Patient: sex F, age 67
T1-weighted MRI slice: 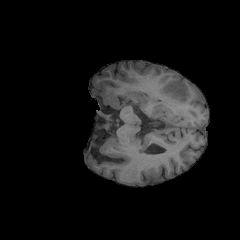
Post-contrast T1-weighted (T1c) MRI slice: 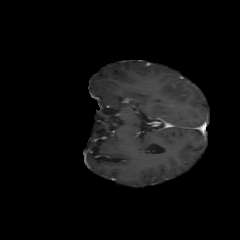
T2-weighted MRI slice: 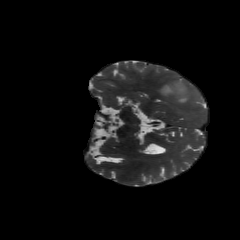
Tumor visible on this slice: yes
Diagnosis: Glioblastoma, IDH-wildtype
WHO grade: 4